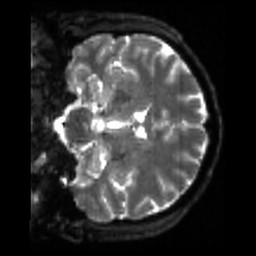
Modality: sbref
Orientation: coronal
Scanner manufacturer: siemens
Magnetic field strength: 3 T
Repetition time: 4 s
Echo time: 0.0594 s